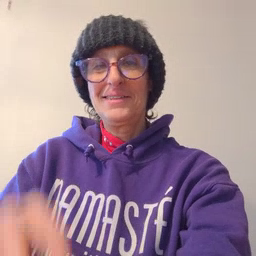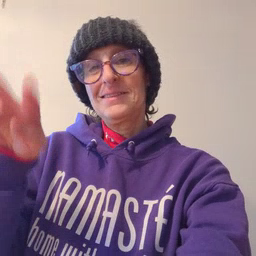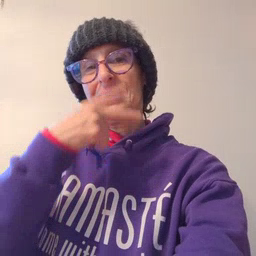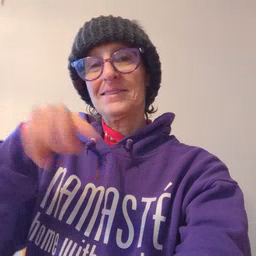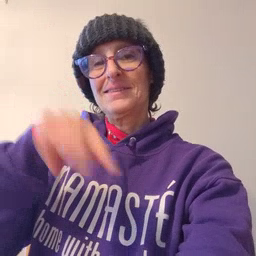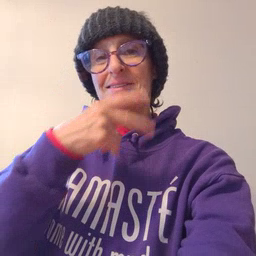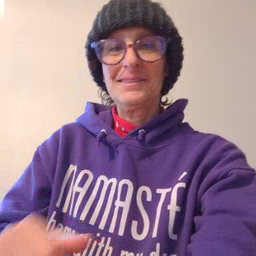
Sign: dance